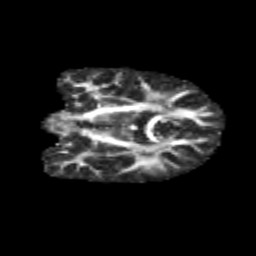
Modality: FA
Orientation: coronal
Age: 12
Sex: male
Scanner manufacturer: siemens
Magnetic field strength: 3 T
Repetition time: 3.8 s
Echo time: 0.07 s